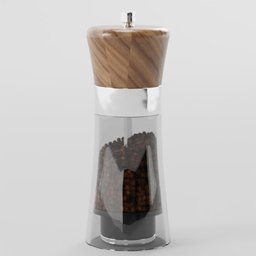
Label: tools